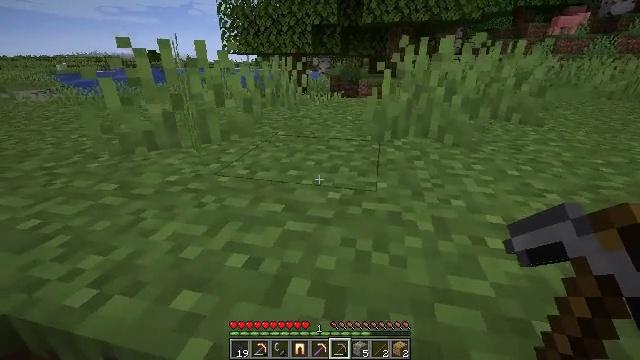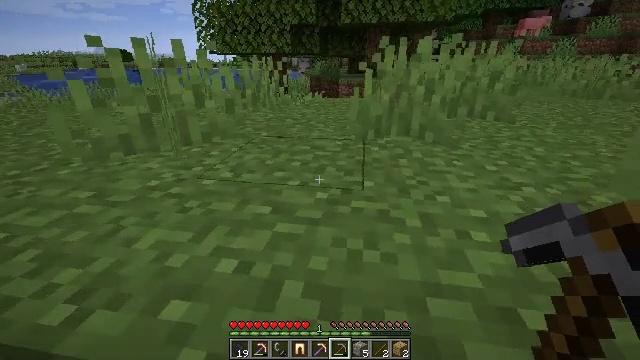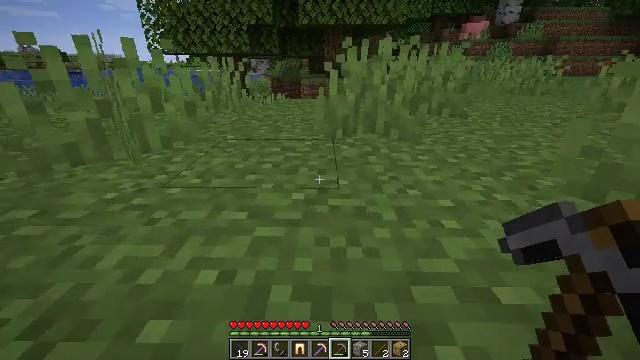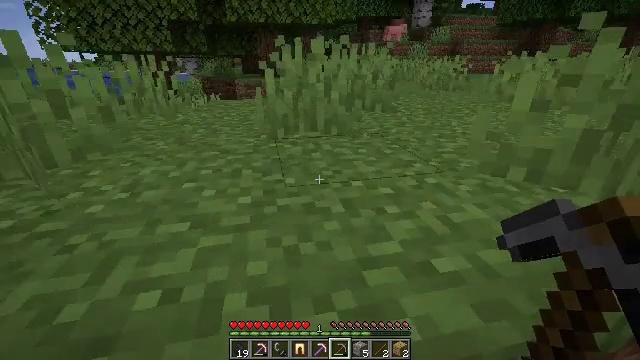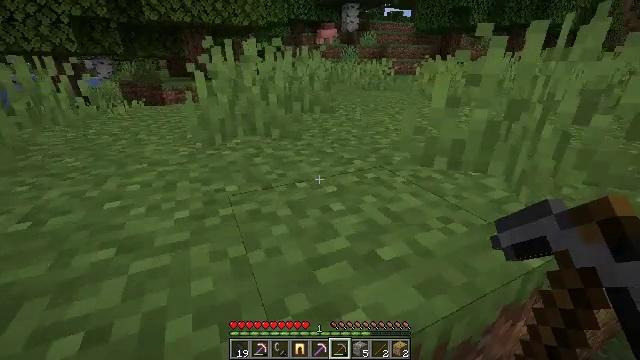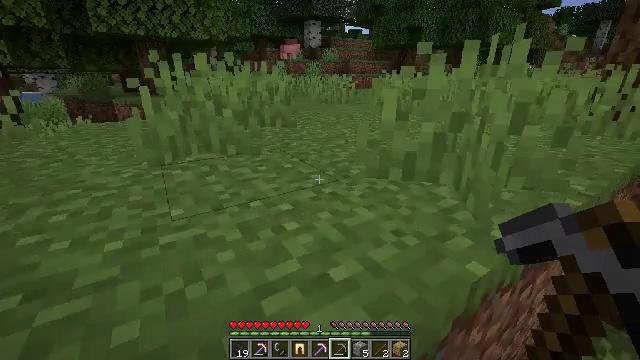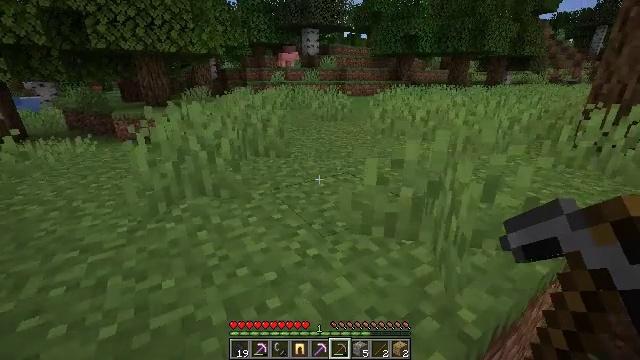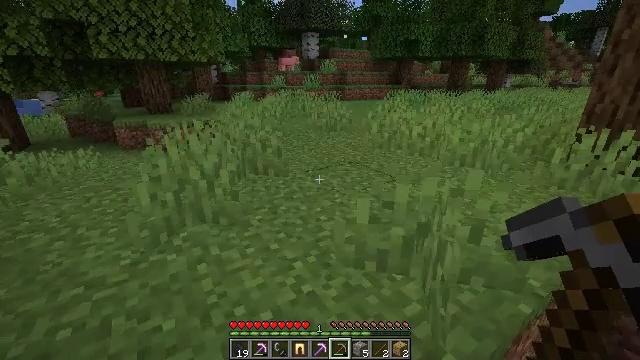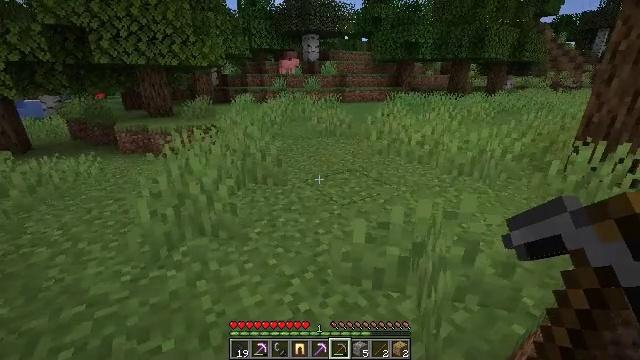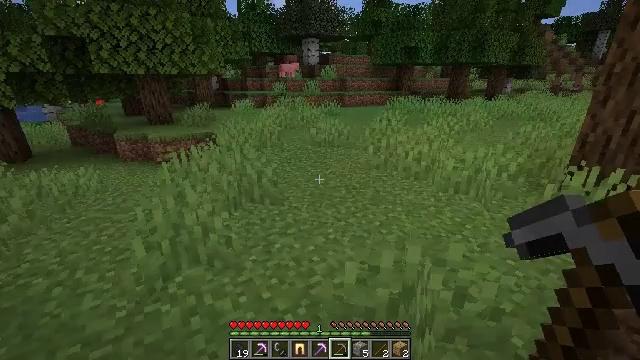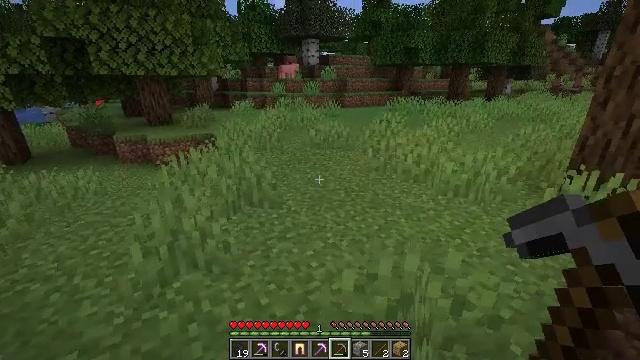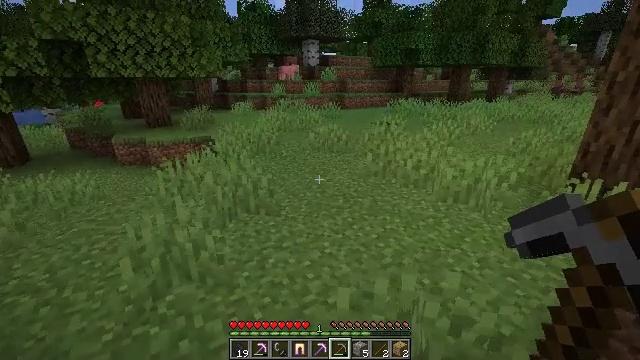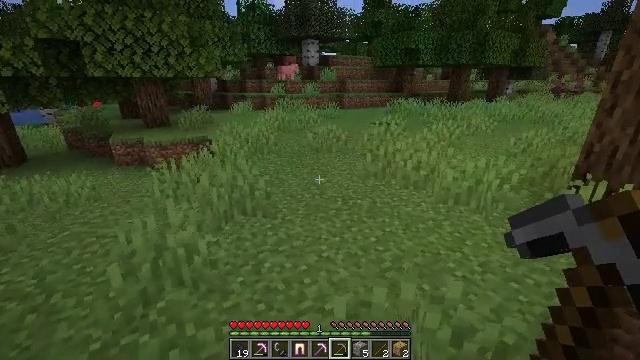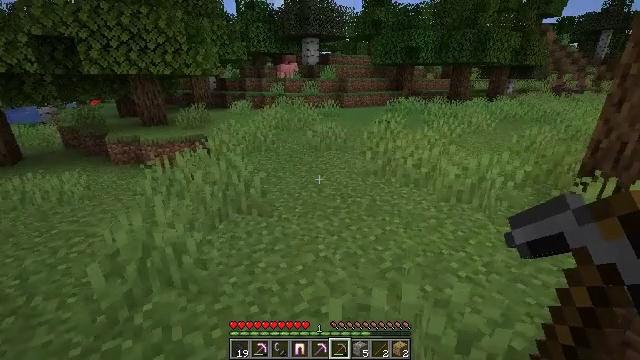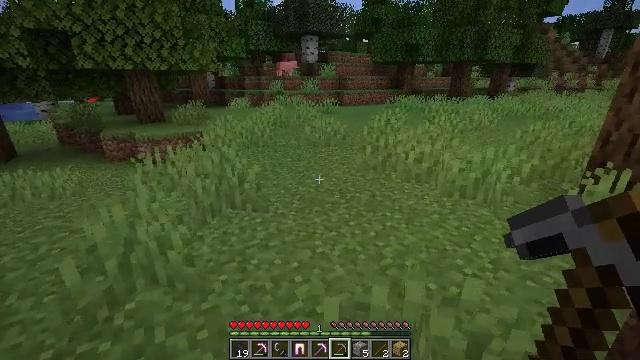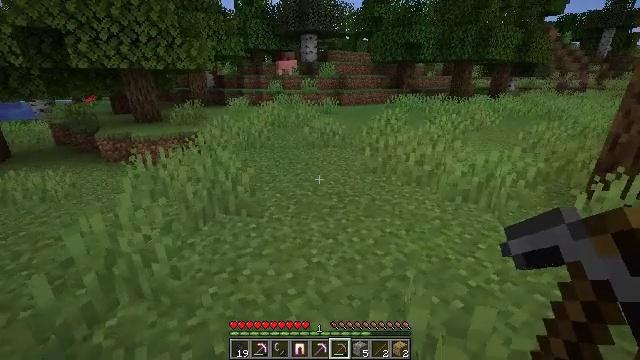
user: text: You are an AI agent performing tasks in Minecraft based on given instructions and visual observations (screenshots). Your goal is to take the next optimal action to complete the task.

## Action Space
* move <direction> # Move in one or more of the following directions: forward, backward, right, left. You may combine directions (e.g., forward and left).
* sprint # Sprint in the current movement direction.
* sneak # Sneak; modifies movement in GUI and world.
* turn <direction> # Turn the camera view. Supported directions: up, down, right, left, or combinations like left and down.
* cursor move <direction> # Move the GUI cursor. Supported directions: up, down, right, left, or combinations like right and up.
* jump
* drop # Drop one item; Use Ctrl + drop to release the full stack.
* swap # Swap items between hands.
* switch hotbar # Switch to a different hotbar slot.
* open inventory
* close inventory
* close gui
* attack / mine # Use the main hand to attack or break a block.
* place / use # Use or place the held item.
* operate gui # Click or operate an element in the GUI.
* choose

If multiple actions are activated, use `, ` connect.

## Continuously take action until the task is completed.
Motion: motion action
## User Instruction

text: Break the tree to get oak logs.
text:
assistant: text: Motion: move forward, turn right
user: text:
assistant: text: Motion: move forward, turn right
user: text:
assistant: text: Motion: move forward, turn right
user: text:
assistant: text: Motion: move forward, turn right
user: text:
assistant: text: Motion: move forward, turn right and up
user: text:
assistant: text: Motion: move forward, jump
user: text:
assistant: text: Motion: move forward, jump
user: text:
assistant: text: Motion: move forward, jump
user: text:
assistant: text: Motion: move forward, jump
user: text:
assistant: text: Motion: move forward, jump
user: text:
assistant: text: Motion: move forward
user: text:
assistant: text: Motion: move forward
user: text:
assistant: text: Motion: move forward
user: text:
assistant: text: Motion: move forward
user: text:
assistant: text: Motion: move forward
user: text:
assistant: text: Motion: move forward
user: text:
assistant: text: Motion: move forward
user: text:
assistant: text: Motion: move forward
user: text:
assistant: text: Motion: move forward, turn right and up
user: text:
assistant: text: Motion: move forward, turn right and up
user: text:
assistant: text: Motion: move forward, turn right and up
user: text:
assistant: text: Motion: move forward
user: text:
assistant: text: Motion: move forward
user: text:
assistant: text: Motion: move forward
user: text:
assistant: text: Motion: move forward
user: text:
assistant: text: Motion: move forward
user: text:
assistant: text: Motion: move forward
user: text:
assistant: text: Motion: move forward
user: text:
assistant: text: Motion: move forward and move left
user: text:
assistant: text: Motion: move forward and move left, turn left